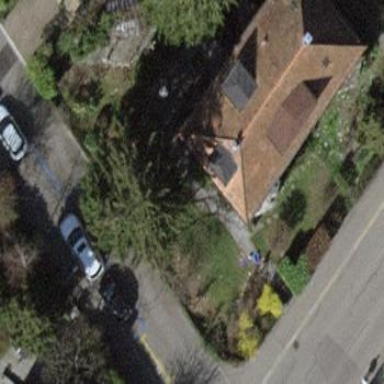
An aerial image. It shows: Hipped roof house.